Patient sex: M
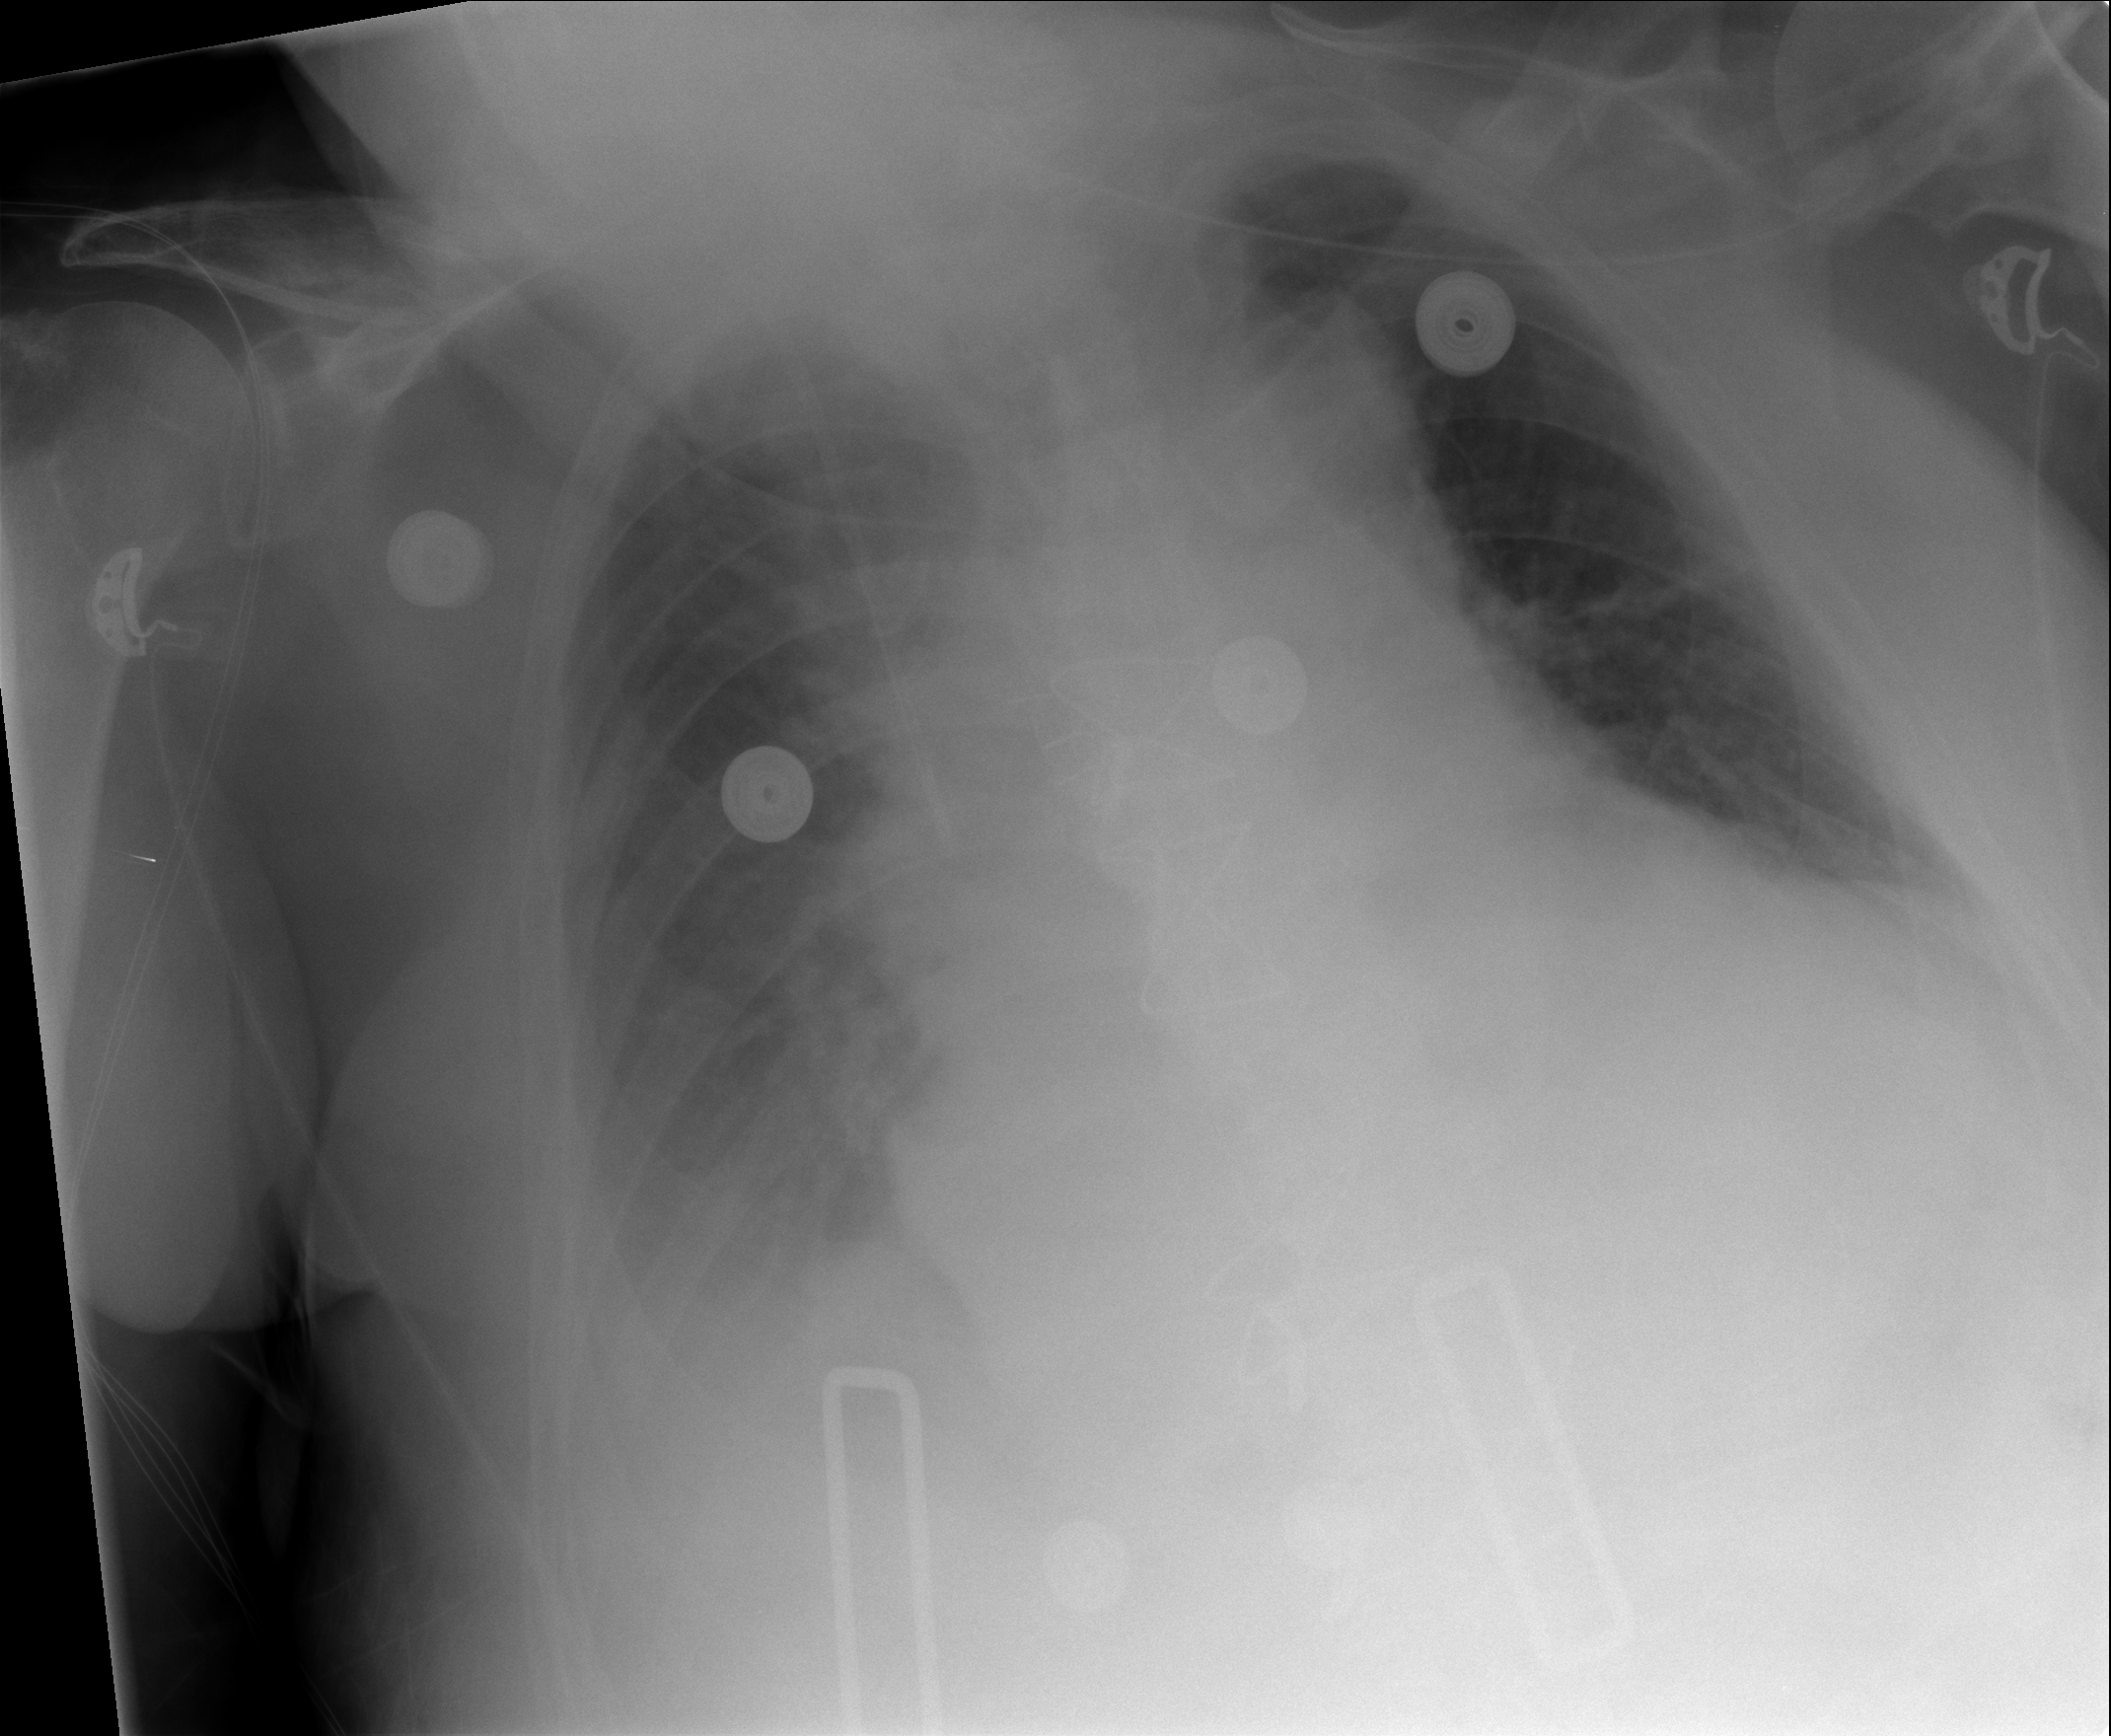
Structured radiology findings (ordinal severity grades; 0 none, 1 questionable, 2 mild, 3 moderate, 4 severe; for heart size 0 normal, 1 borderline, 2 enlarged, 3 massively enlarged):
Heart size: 2
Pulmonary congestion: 2
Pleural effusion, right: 2
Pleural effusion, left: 2
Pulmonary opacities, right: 2
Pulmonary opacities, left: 0
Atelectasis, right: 2
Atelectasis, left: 2